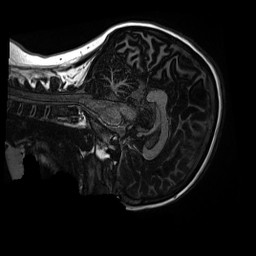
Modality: MP2RAGE
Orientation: sagittal
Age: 12
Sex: female
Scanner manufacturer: siemens
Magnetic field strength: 3 T
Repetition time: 4 s
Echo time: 0.00303 s